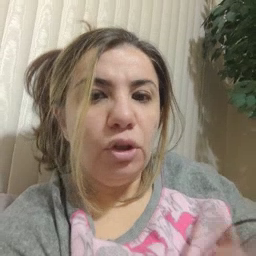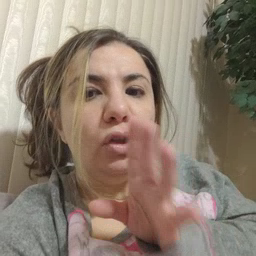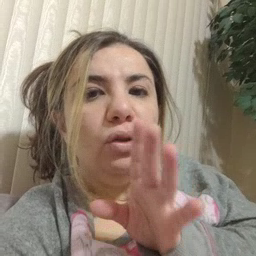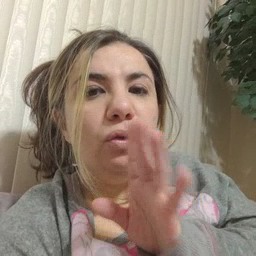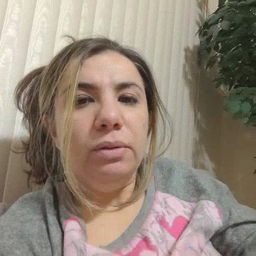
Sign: talk